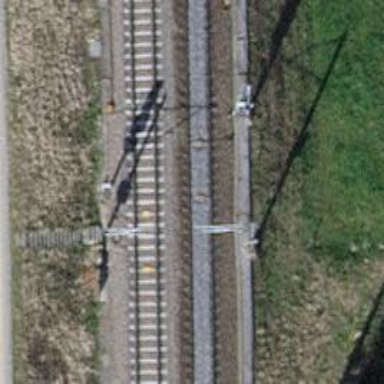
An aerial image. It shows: Single railway track with electrification through contact line.